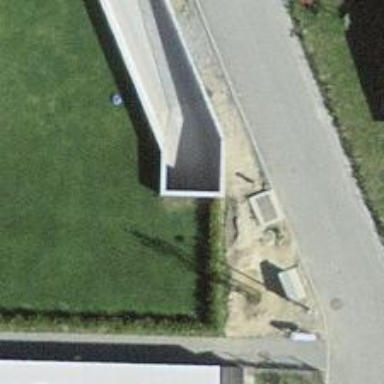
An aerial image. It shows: Parking entrance.